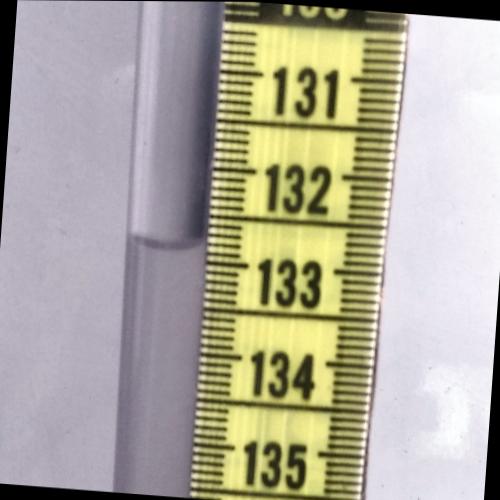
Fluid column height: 132.8 cm